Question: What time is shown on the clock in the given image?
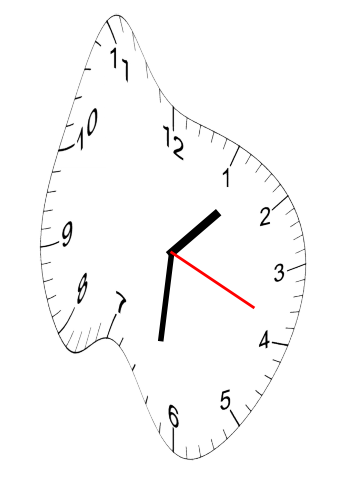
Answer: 01:31:19